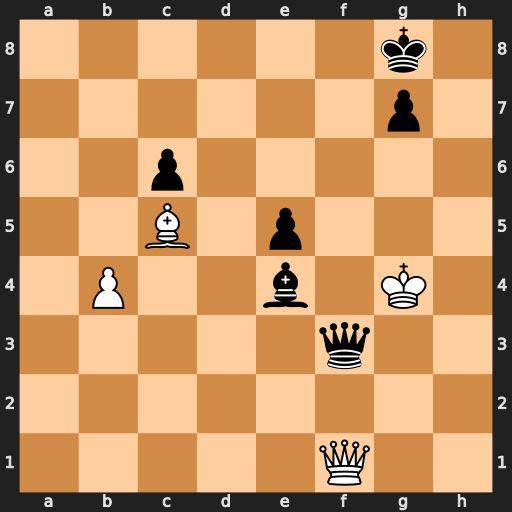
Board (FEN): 6k1/6p1/2p5/2B1p3/1P2b1K1/5q2/8/5Q2
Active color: w
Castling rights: -
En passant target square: -
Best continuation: Qxf3 Bxf3+ Kxf3